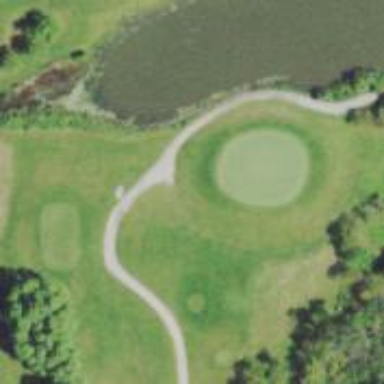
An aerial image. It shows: Path for both roads and golfers.